Question: I have a GridView and want its width to remain at 100%. It looks fine in design view, so I'm assuming something about binding with a SqlDataAdapter resets the width to suit the data, but I would like it to stay at 100%. The width ends up being whatever it needs to be to support the bound data.
I'm admittedly new to all of this, so I'm sure the answer will be more apparent to all of you than it is to me.
'''
<div id="X" class="In-lineControl" style="width:100%">
<asp:GridView ID="XGV" runat="server" CssClass="GridView" BorderStyle="Groove">
<AlternatingRowStyle BackColor="#B4C2E0" />
<HeaderStyle BackColor="#6C88C4" ForeColor="White" />
</asp:GridView>
</div>
XData.SelectCommand = cmd;
DataTable XDT = new DataTable();
XData.Fill(XDT);
XGV.DataSource = XDT;
XGV.DataBind();
.GridView{
width:100%;
}
.In-lineControl{
display:block;
margin-top: 5px;
margin-bottom: 10px;
}
'''

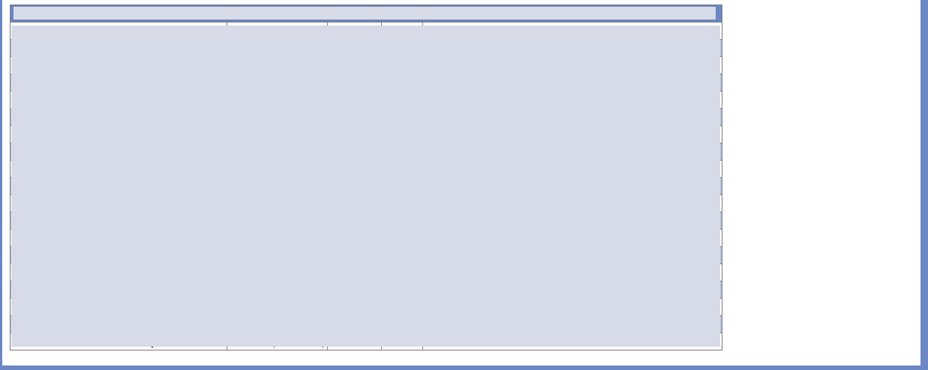
Answer: Applying the CssClass to the GridView in the code behind after DataBind fixed the issue.
The code behind ended up looking like this:
'''
XData.SelectCommand = cmd;
DataTable XDT = new DataTable();
XData.Fill(XDT);
XGV.DataSource = XDT;
XGV.DataBind();
XGV.CssClass = "GridView";
'''